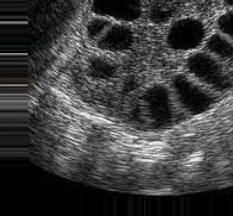
Label: infected